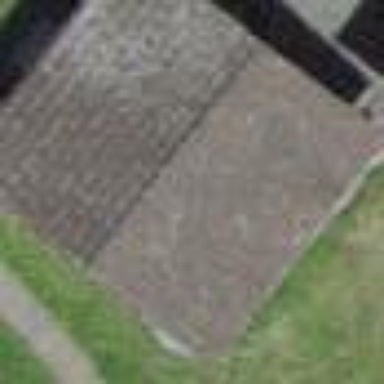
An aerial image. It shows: Garage.